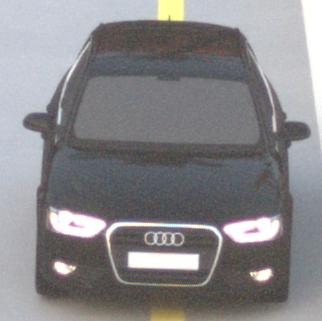
Make: Audi
Model: A4 Avant 1.8 TFSI
Detailed model: A4 (B8) Avant
Model produced from: 2012/02
Model produced until: 2015/04
Doors: 5
Color: black
Road condition: dry road
Daytime: sunrise or sunset
Contrast: low contrast